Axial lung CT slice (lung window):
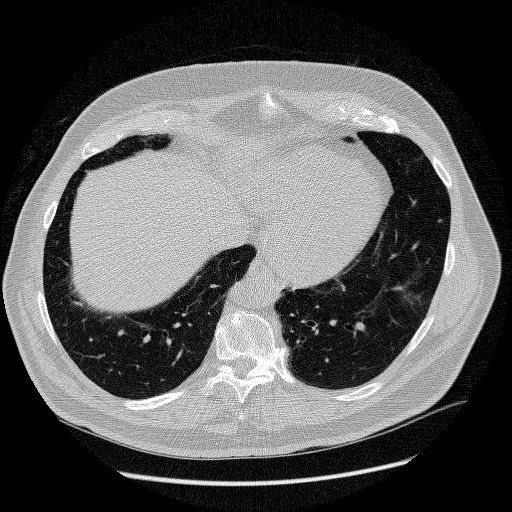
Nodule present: no